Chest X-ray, PA view. Patient: 59 years old, sex F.
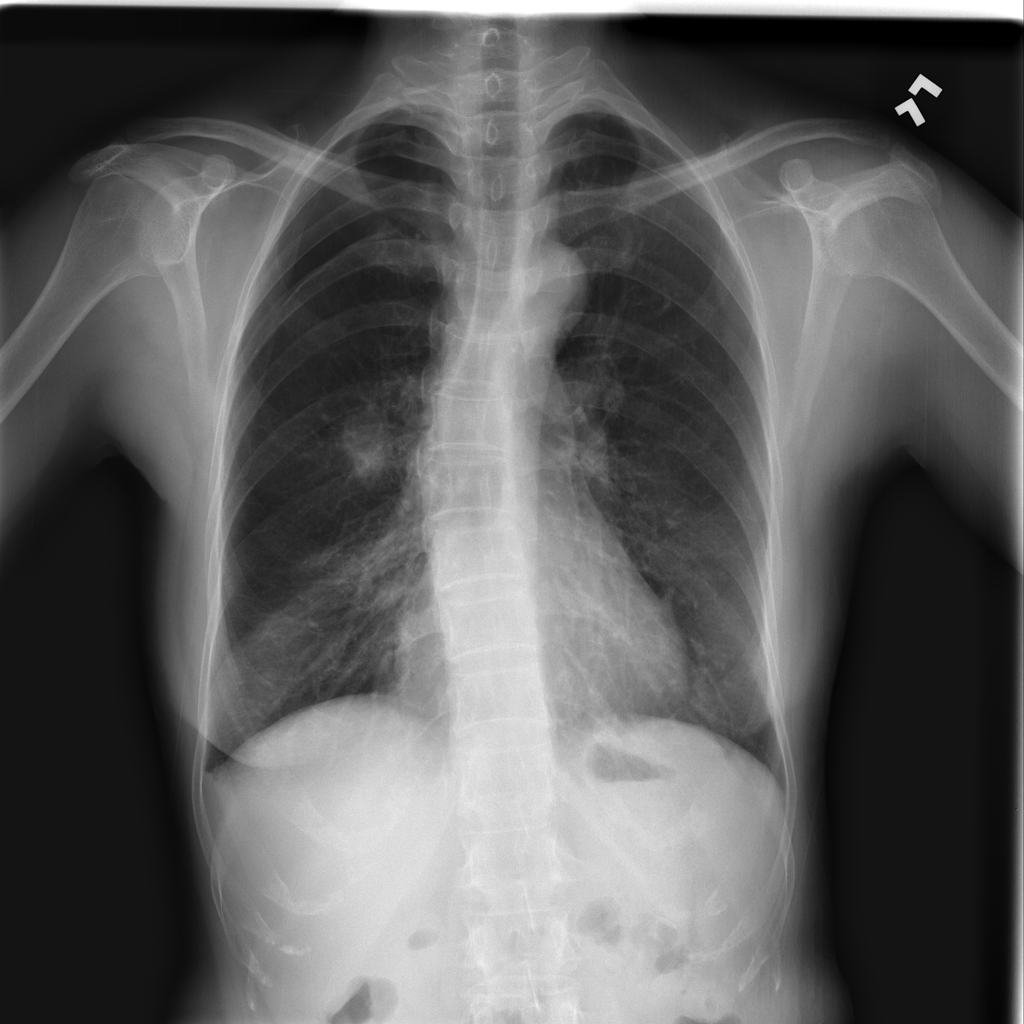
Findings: Pneumothorax